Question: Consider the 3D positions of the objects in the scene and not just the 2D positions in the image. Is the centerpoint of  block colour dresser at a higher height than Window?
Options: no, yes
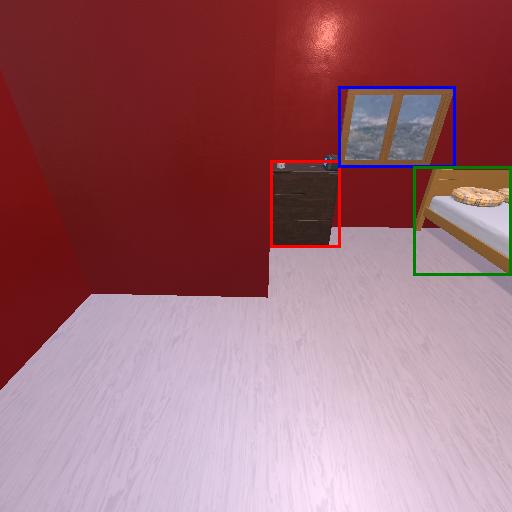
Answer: no